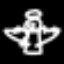
Label: angel